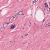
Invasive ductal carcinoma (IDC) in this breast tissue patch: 0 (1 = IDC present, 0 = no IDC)